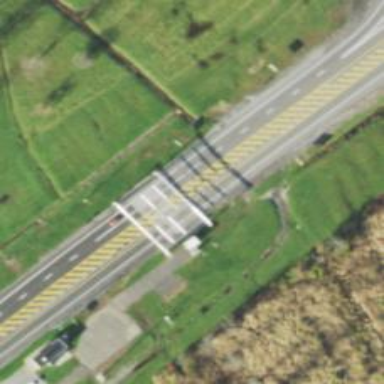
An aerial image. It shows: Toll gantry on the road.